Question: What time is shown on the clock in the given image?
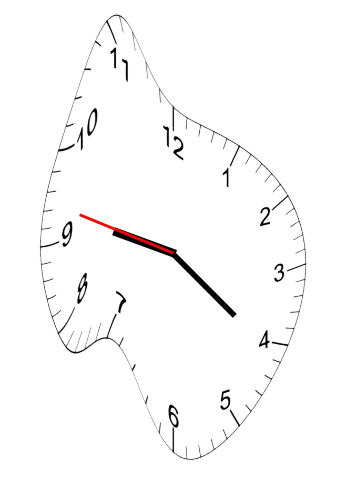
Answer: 09:20:47